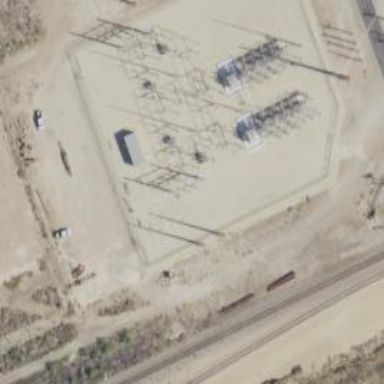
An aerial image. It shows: Switch used for power control.